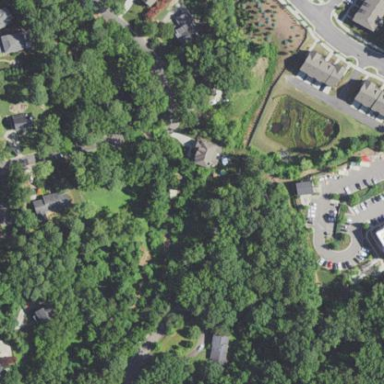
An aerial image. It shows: Residential area within neighborhood.